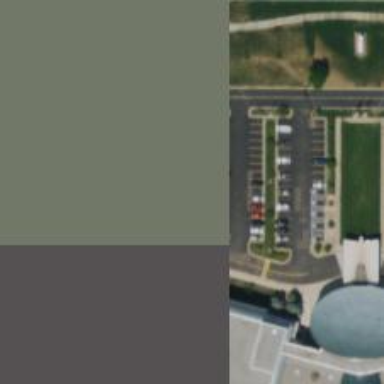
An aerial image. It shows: Parking space.